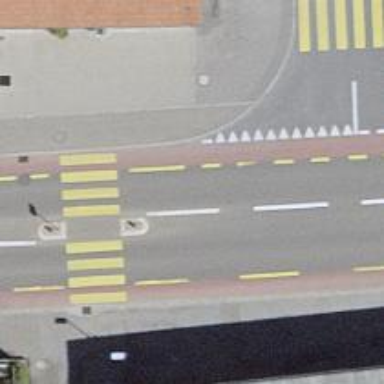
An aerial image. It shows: Public transport stop position.